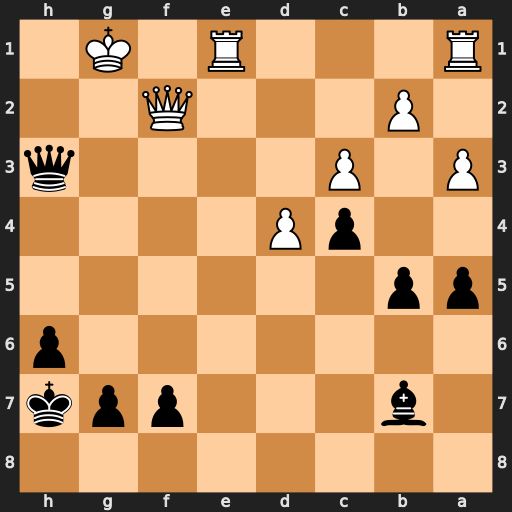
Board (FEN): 8/1b3ppk/7p/pp6/2pP4/P1P4q/1P3Q2/R3R1K1
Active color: b
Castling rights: -
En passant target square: -
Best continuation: Qh1#